Chest X-ray. View position: PA
Patient age: 37
Patient sex: M
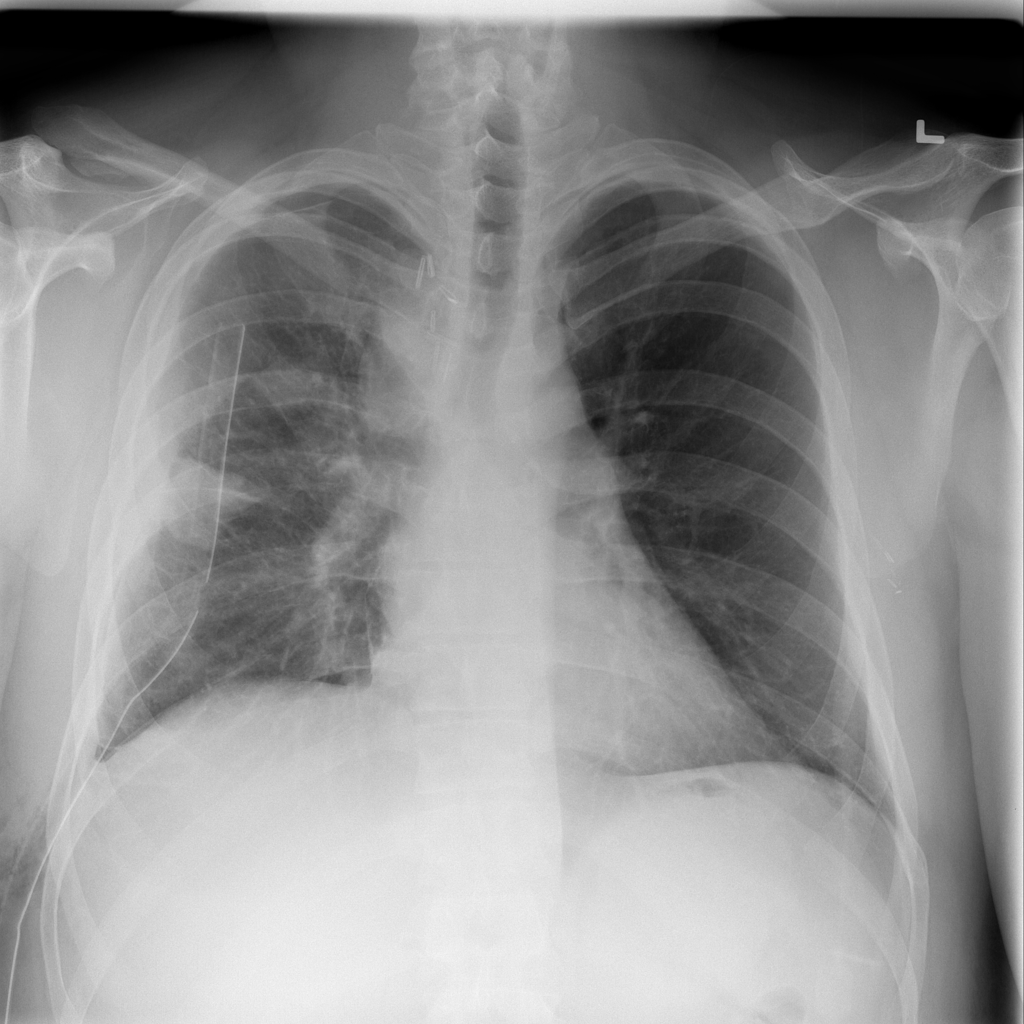
Finding: Pneumothorax